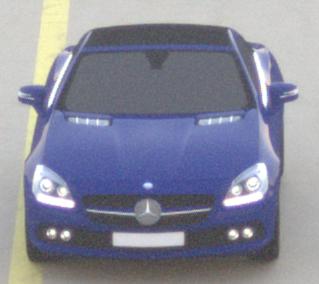
Make: Mercedes-Benz
Model: SLK 200
Detailed model: SLK-Class (172)
Model produced from: 2011/03
Model produced until: 2015/04
Doors: 2
Color: blue
Road condition: dry road
Daytime: sunrise or sunset
Contrast: low contrast